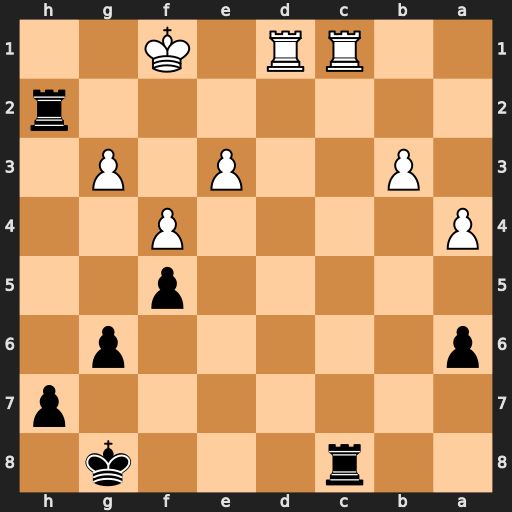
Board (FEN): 2r3k1/7p/p5p1/5p2/P4P2/1P2P1P1/7r/2RR1K2
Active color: b
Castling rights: -
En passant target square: -
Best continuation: Rxc1 Rxc1 Rh1+ Ke2 Rxc1